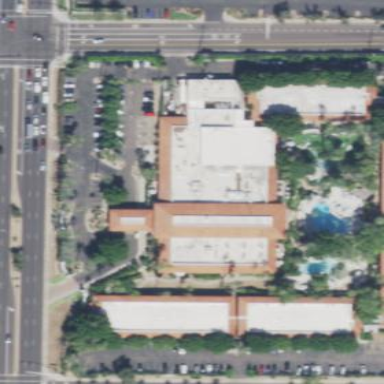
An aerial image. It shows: Hotel.